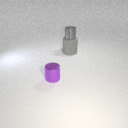
small purple metal cylinder in front of large gray rubber cylinder